Question: I have following design.

And following is the mark up for the same.
'''
<div class="card">
<div class="card-bar">&nbsp;</div>
<div class="card-content">
<p>Pellentesque habitant morbi tristique senectus et netus et malesuada fames ac turpis egestas. Vestibulum tortor quam, feugiat vitae, ultricies eget, tempor sit amet, ante. Donec eu libero sit amet quam egestas semper. Aenean ultricies mi vitae est. Mauris placerat eleifend leo.</p>
</div>
</div>
'''
Following is CSS for entire layout.
'''
.card {
display: block;
margin: auto;
width: 500px;
filter: drop-shadow(0px 1px 2px rgba(0,0,0,.5));
}
.card .card-bar {
height: 60px;
background: #F8F8F8;
border-radius: 4px 4px 0px 4px;
}
.card .card-content {
display: block;
margin-top: -35px;
width: 85%;
float: right;
padding: 5px 10px 5px 10px;
background: #F8F8F8;
border-radius: 0px 0px 4px 4px;
}
'''
Using 'box-shadow' will not give exact same look (or may be I don't know how to make it) so I've used 'filter: drop-shadow' property. And since this property has <URL>. How can I attain this with standard 'box-shadow' property?
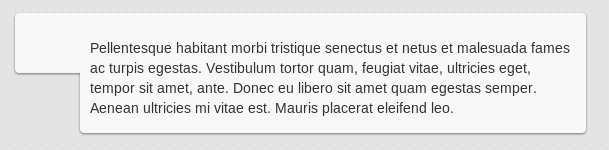
Answer: You could use pseudo-elements to cover the overlap in box-shadows...
'''
.card-bar:after {
content: '';
position: absolute;
top: 0;
right: -3px;
border-right: solid #f8f8f8 3px;
height: 110%;
}
'''
See a demo here: <URL>